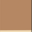
Piece: xx